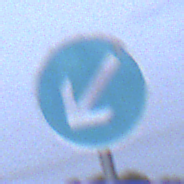
Verkehrszeichen: VorgeschriebeneVorbeifahrtLinks
Umgebung: Outdoor, Suburban
Tageszeit: SunriseSunset
Wetter: PartlyCloudy
Licht: Natural
Jahreszeit: NotSpecified
Kontrast: LowContrast